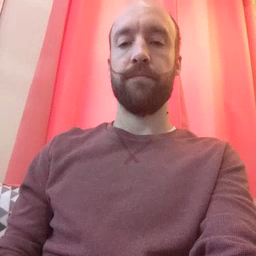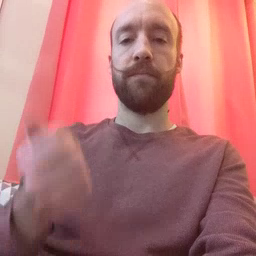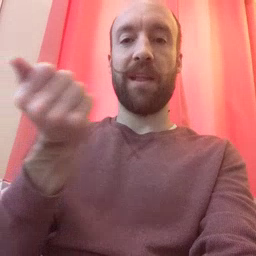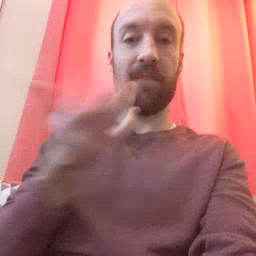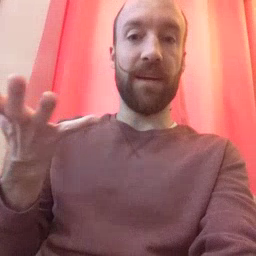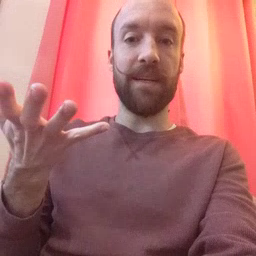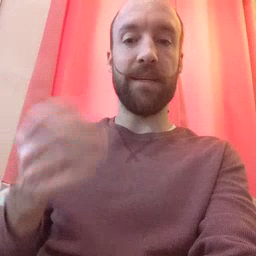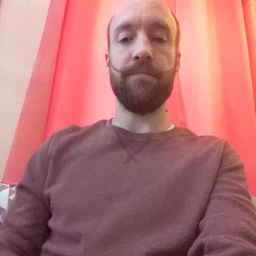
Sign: every